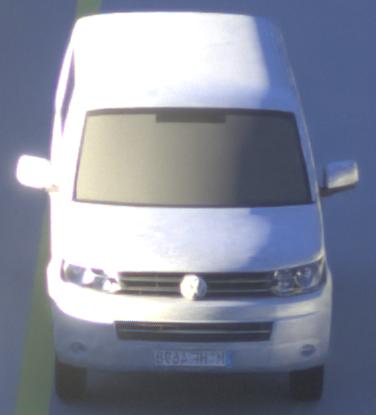
Make: VW Commercial Vehicles (Nutzfahrzeuge)
Model: T5 Multivan 2.0
Detailed model: T5 Multivan
Model produced from: 2009/09
Model produced until: 2013/06
Doors: 4
Color: white
Road condition: dry road
Daytime: sunrise or sunset
Contrast: high contrast